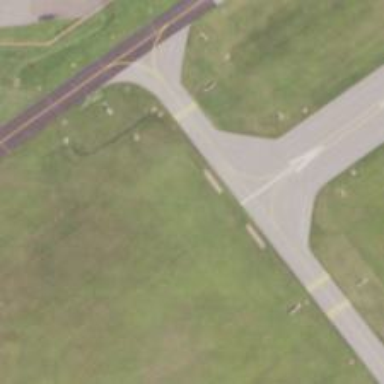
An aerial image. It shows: Image of taxiway at airport.